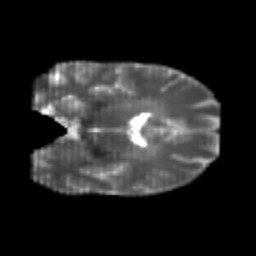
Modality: T2w
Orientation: coronal
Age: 24
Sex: female
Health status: healthy
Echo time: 0.074 s